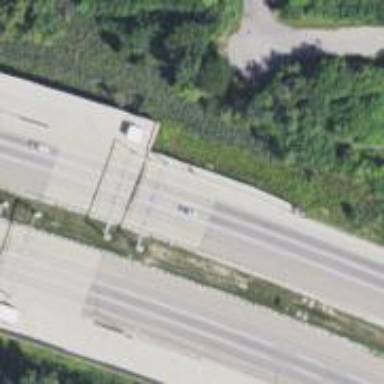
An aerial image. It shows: Toll gantry on the road.